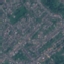
Land use / land cover class: Residential